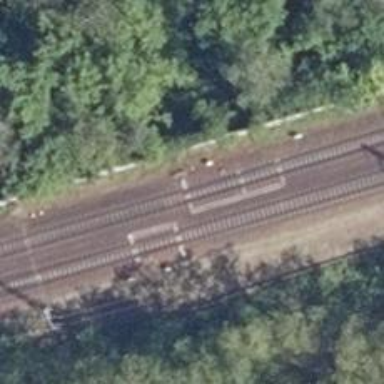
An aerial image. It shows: Railway switch with the turnout on the left side.